Interaction volume radius: 10 \u00c5
Interaction volume height: 10 \u00c5
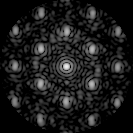
Disorder parameter: 0.2865